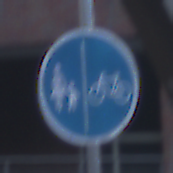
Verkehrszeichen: GetrennterRadUndGehwegRadwegRechts
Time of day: SunriseSunset
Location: Outdoor (Urban)
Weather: Clear
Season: NotSpecified
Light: Natural